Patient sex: M
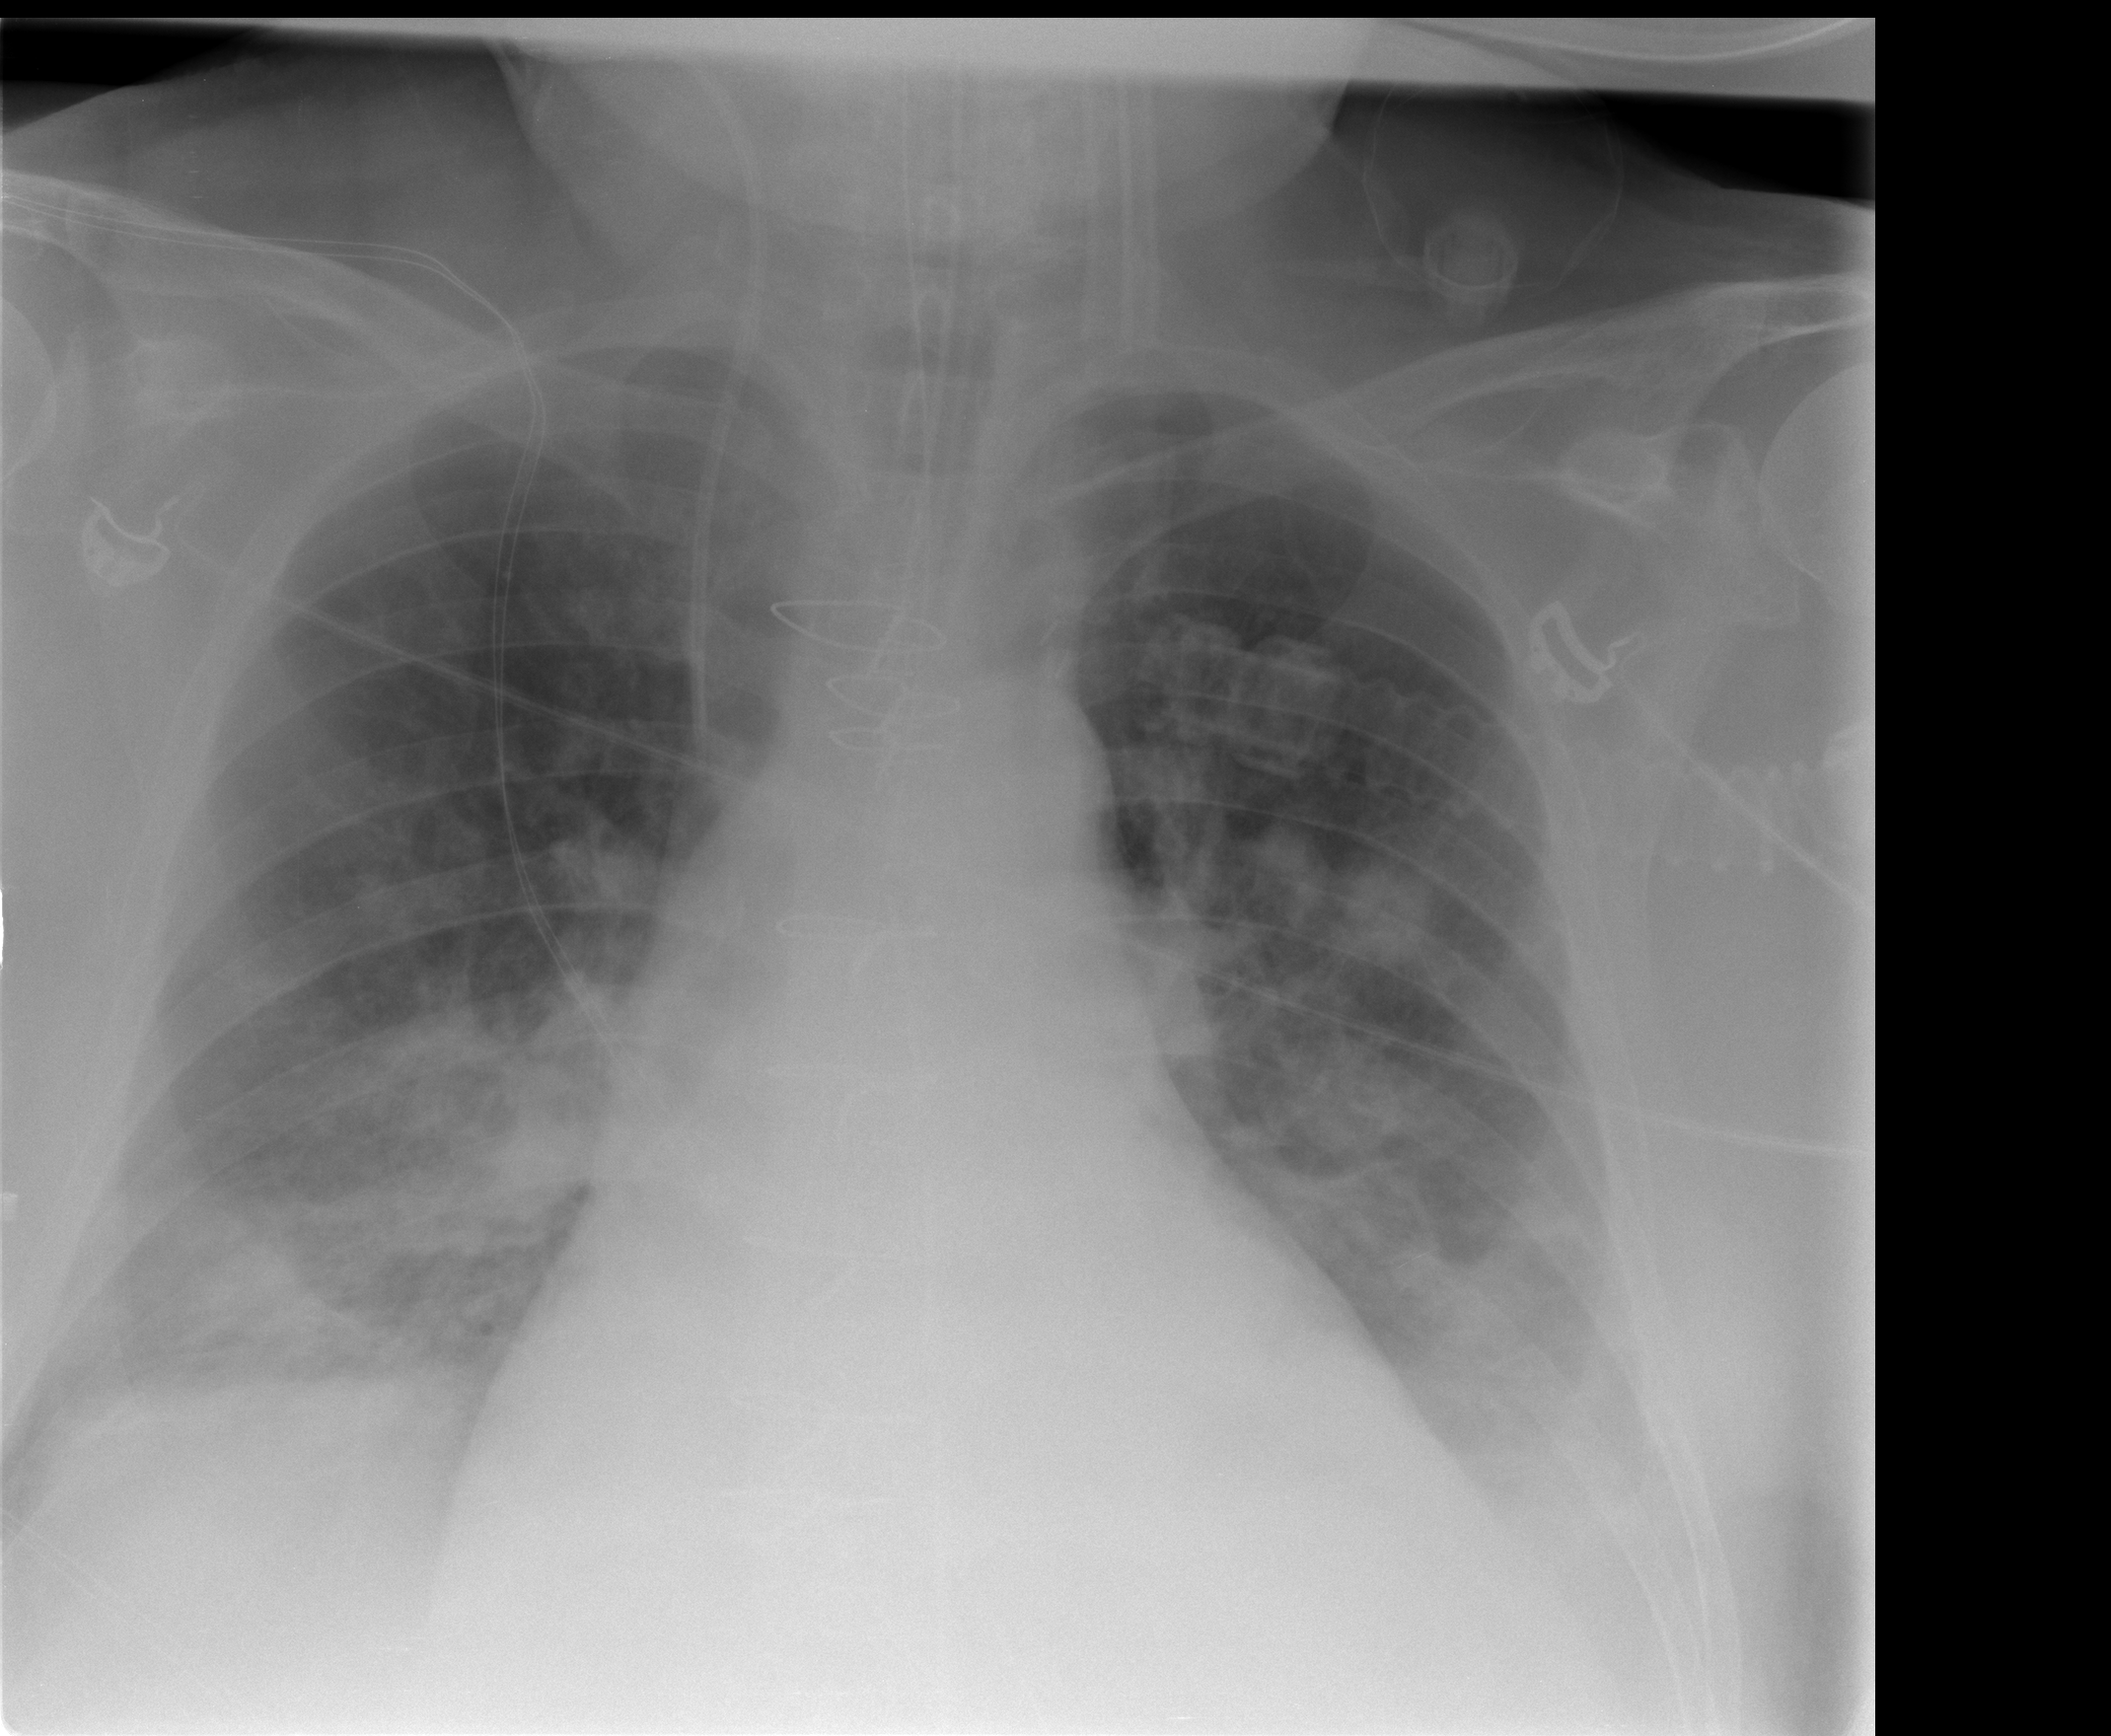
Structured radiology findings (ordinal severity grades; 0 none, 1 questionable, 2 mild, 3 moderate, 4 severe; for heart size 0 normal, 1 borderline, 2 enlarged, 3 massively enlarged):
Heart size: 2
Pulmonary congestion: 0
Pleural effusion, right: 0
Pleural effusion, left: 2
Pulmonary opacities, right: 3
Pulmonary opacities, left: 3
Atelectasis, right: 2
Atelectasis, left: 2